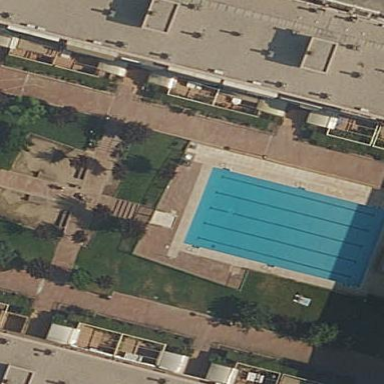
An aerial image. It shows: Swimming pool located in leisure land.